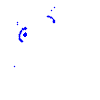
Particle: kaon